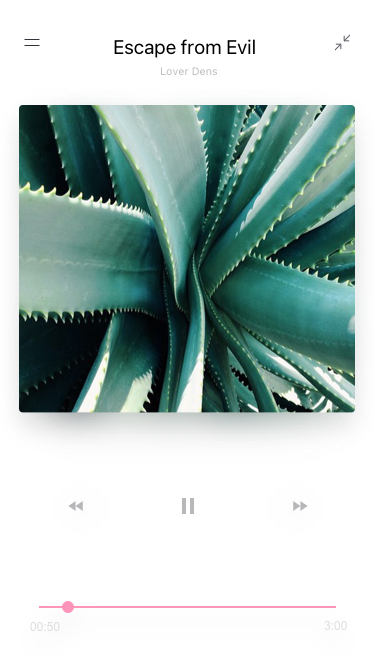
Text in this UI design:
00:50
3:00
Escape from Evil
Lover Dens